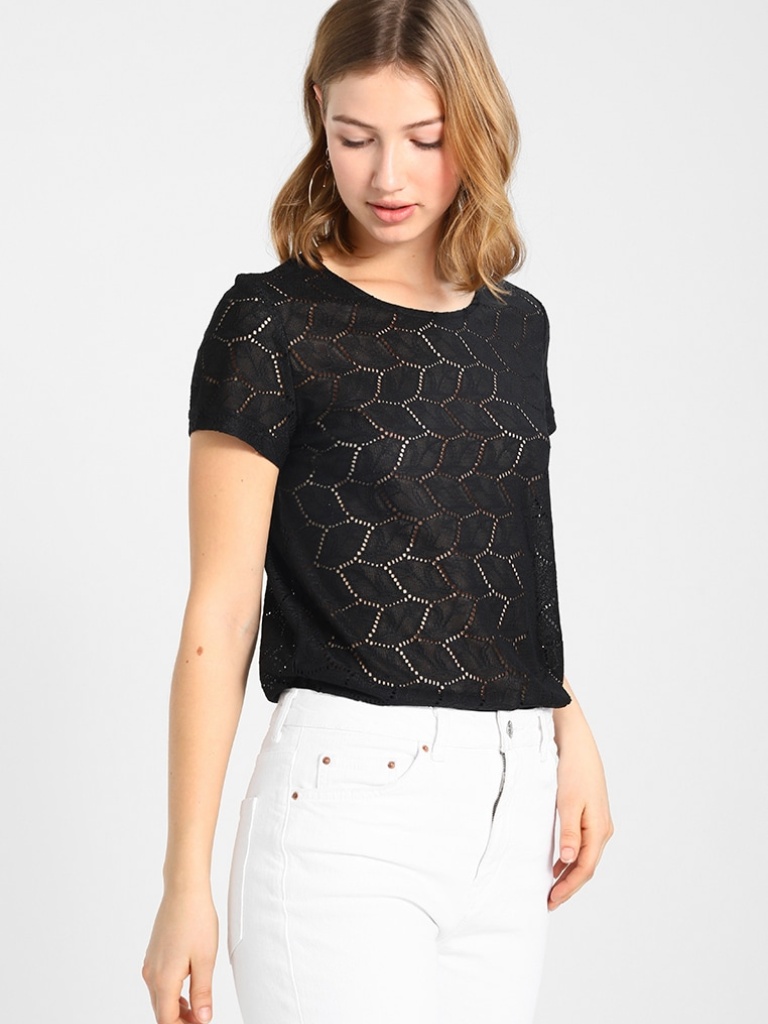
lace relaxed short sleeve hip length Untucked crew t-shirt